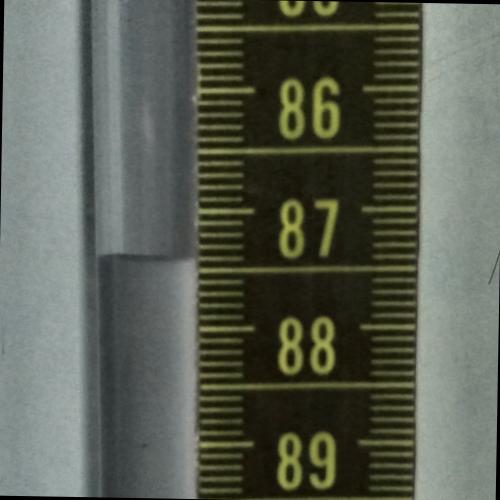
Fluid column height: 87.4 cm